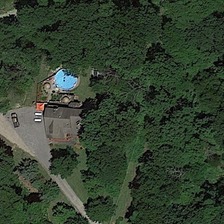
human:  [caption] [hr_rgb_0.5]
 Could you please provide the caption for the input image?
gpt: a building is surrounded by many green trees .

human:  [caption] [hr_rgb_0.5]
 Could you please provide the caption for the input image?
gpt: a building is surrounded by many green trees .

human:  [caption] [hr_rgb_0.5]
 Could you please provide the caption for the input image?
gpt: a building is surrounded by many green trees .

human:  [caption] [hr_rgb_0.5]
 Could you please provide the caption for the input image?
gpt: a building is surrounded by many green trees .

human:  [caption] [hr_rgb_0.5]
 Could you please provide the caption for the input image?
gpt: a building is surrounded by many green trees .